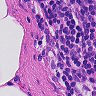
Metastatic tissue present: no